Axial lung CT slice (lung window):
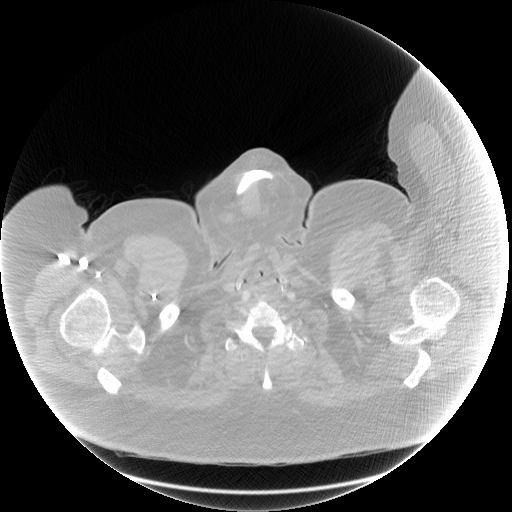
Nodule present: no